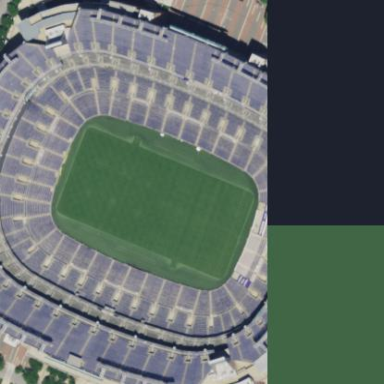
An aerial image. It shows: Stadium used for American football matches.